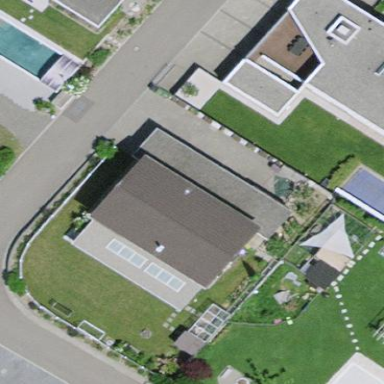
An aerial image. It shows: Garage building.